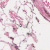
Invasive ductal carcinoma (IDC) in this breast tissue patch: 0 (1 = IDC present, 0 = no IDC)